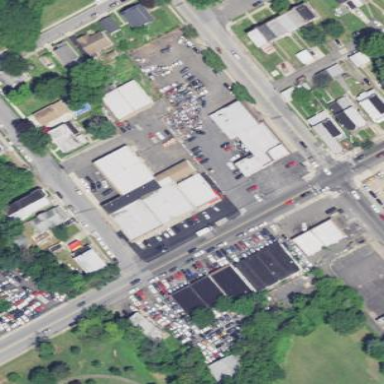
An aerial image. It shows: Retail building.